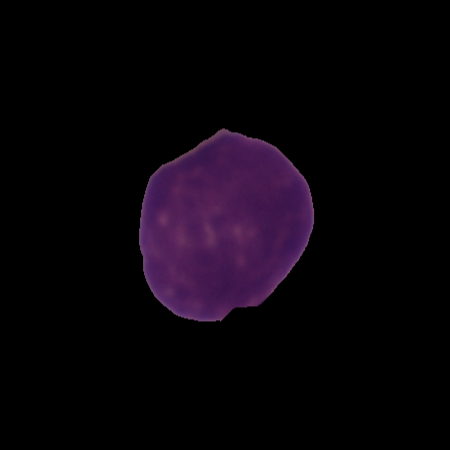
Label: healthy